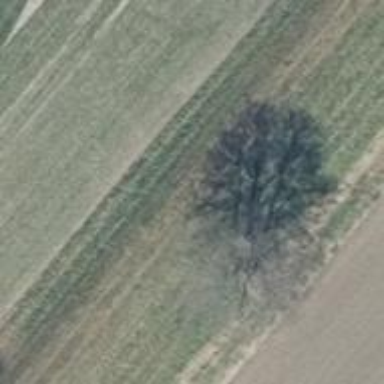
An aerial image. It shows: Deciduous broadleaved tree.